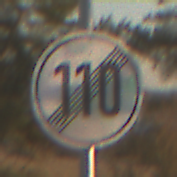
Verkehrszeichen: EndeGeschwindigkeit110
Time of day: SunriseSunset
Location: Outdoor (Nature)
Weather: PartlyCloudy
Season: NotSpecified
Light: Natural